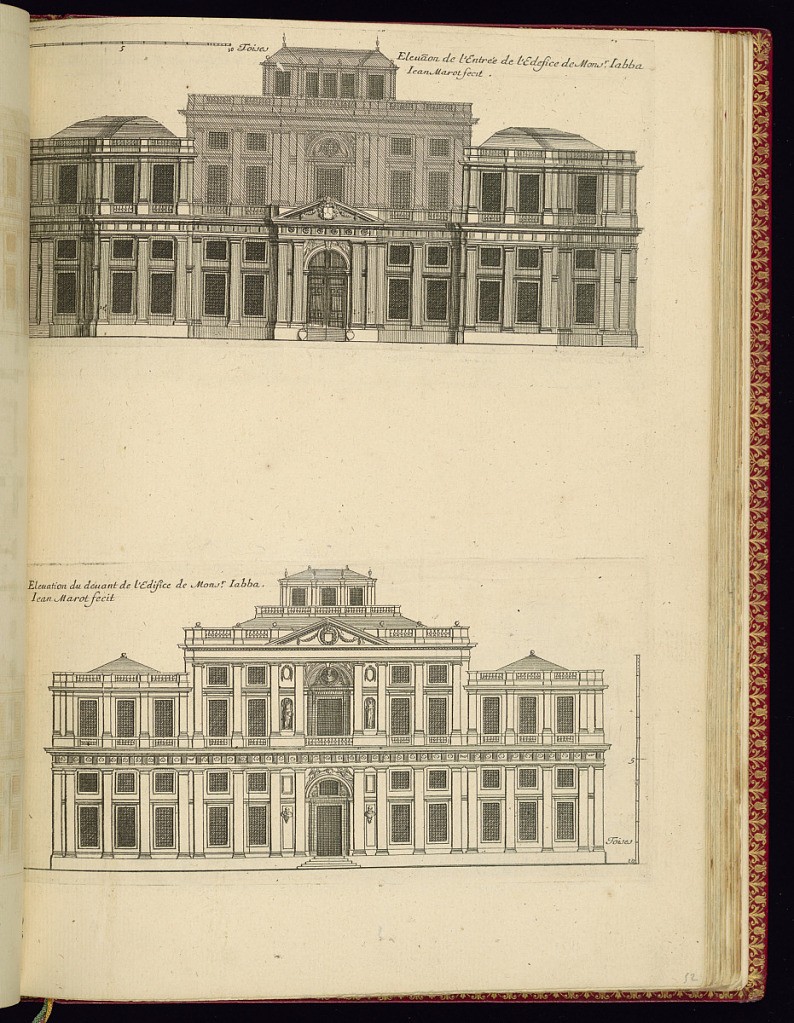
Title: Elevaon de l’Entrée de Monsr. Jabba (Upper Plate) / Elevation du devant de l’Edifice de Monsr. Jabba (Lower Plate)
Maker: Jean Marot, French, 1619 - 1679
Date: ca.1635–ca.1660
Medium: Etching on laid paper
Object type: Print
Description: Two plates printed on a single sheet, one above the other. Architectural elevations of two different large buildings with similar structures featuring windows framed by pilasters, niches with statues, portrait busts, pediments, festoons of leaves, roundels, balustrades, coat of arms, metopes, friezes, and rosettes. The plates are titled and signed.